Question: I would like to submit value form jsf page to bean from overlayPanel with checkbox like this:

To show overlay panel and ajax submission I use this code, and see it's OK in debugger:
'''
<p:commandButton id="joinBtn" value="Basic" type="button" disabled="#{dataPropertyCurrent.notJoinable}"/>
<p:overlayPanel id="joinPanel" for="joinBtn" appendToBody="true" dynamic="false">
<f:facet name="header">Details</f:facet>
<p:dataList value="#{treeBean.getDataPropsCouldBeJoinedWith(dataPropertyCurrent)}" type="definition" var="dataJoinVal">
<h:panelGrid columns="2" cellpadding="10">
<h:column>
<p:selectBooleanCheckbox value="#{dataJoinVal.checked}" id="cbID">
<p:ajax event="change" update="cbID" partialSubmit="true"/>
</p:selectBooleanCheckbox>
</h:column>
<h:column>
<h:outputText value="#{dataJoinVal.caption}" />
</h:column>
</h:panelGrid>
</p:dataList>
<!--<p:commandButton value="Apply" id="btnApplyJoin" type="button" process="@parent" />-->
<h:outputLabel value="ID: #{dataPropertyCurrent.joinDataPropertyId}" />
</p:overlayPanel>
'''
But after it when the overlayPanel is hidden and form submit button being pressed with this code:
'''
<p:commandButton value="Apply join" update="joinAccordionPanel,dsAccordionPanelMain" actionListener="#{treeBean.applyJoinOptions}" />
'''
-
So how to submit overlayPanel value to bean properly?
PrimeFaces version: 3.5
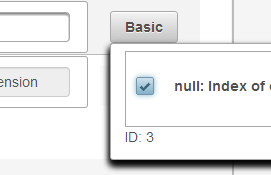
Answer: I've found explanation here: <URL>:
"If you are using appendToBody, it's strongly recommended to have a form inside the overlayPanel component that wraps all of the input fields and buttons. This is what you have done in your last solution. However, this means that you cannot place the overlayPanel inside another form in the xhtml page because of the limitation on nesting forms. The best solution is typically to avoid appendToBody wherever it's not absolutely necessary."
I've added '<h:form>' inside overlayPanel, and now it works fine:
'''
<p:overlayPanel id="joinPanel" for="joinBtn" appendToBody="true" dynamic="true" >
<h:form id="formTmp">
<f:facet name="header">Details</f:facet>
<p:dataList value="#{treeBean.getDataPropsCouldBeJoinedWith(dataPropertyCurrent)}" type="definition" var="dataJoinVal">
<h:panelGrid columns="2" cellpadding="10">
<h:column>
<p:selectBooleanCheckbox value="#{dataJoinVal.checked}" id="cbID">
<p:ajax event="change" update="cbID" partialSubmit="true"/>
</p:selectBooleanCheckbox>
</h:column>
<h:column>
<h:outputText value="#{dataJoinVal.caption}" />
</h:column>
</h:panelGrid>
</p:dataList>
</h:form>
</p:overlayPanel>
'''